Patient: sex M, age 43
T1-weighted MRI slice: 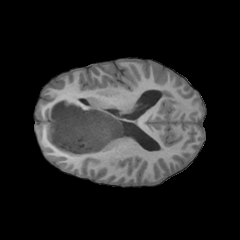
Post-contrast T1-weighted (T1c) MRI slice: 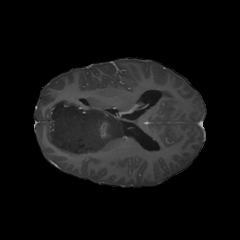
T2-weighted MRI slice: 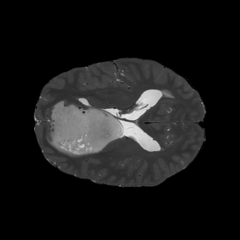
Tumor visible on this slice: yes
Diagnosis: Astrocytoma, IDH-mutant
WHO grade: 4